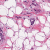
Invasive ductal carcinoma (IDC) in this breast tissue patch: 0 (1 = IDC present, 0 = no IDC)